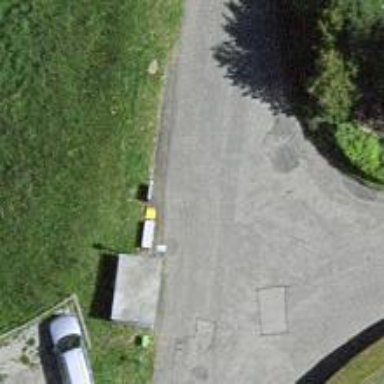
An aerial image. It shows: Post box is visible.